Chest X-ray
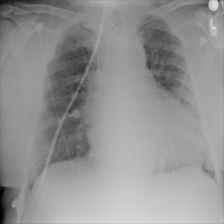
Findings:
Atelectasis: negative
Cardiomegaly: negative
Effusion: negative
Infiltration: negative
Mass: negative
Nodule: negative
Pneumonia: negative
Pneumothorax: negative
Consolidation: negative
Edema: negative
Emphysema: negative
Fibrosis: negative
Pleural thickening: negative
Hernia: negative